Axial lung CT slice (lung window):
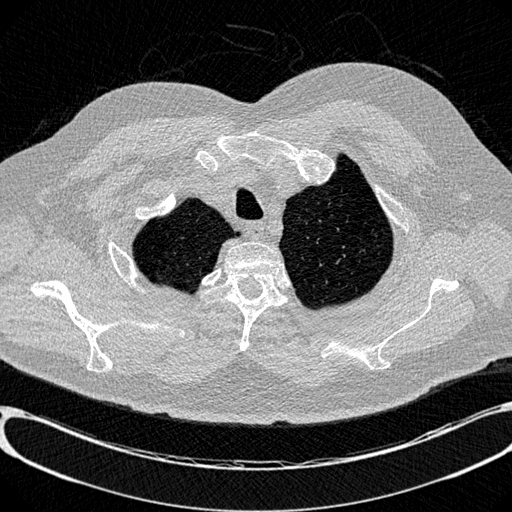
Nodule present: no